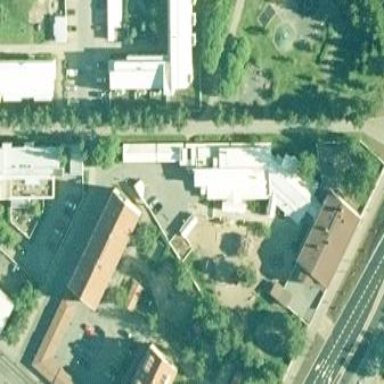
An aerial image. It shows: Kindergarten.